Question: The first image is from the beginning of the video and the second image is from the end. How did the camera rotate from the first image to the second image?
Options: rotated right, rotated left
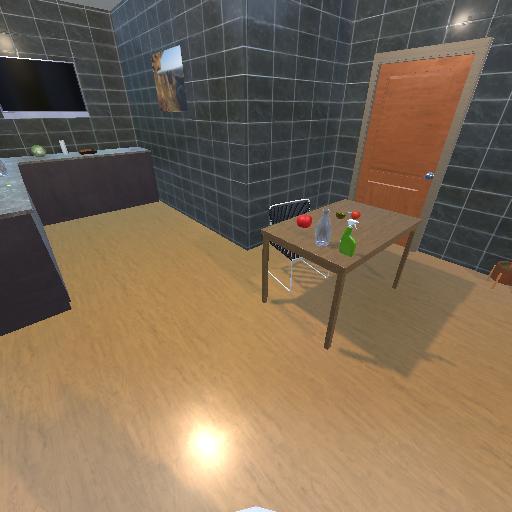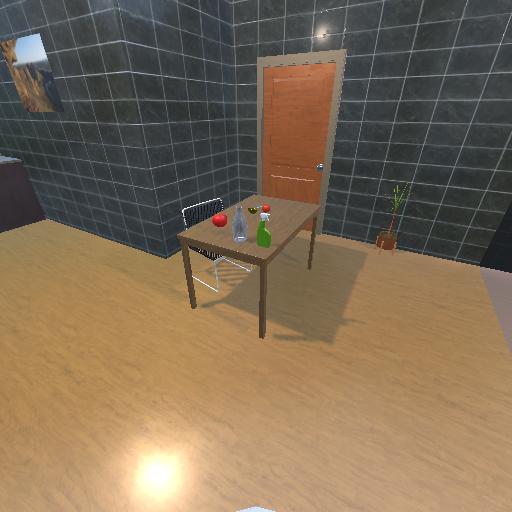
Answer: rotated right